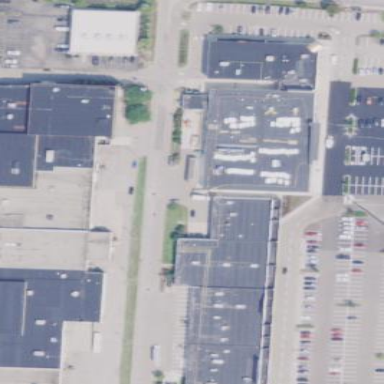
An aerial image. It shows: Retail building.